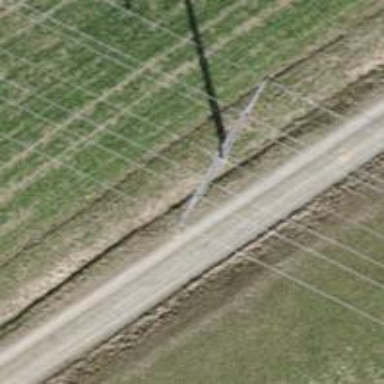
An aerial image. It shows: Power tower.